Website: home-depot
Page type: billing-address
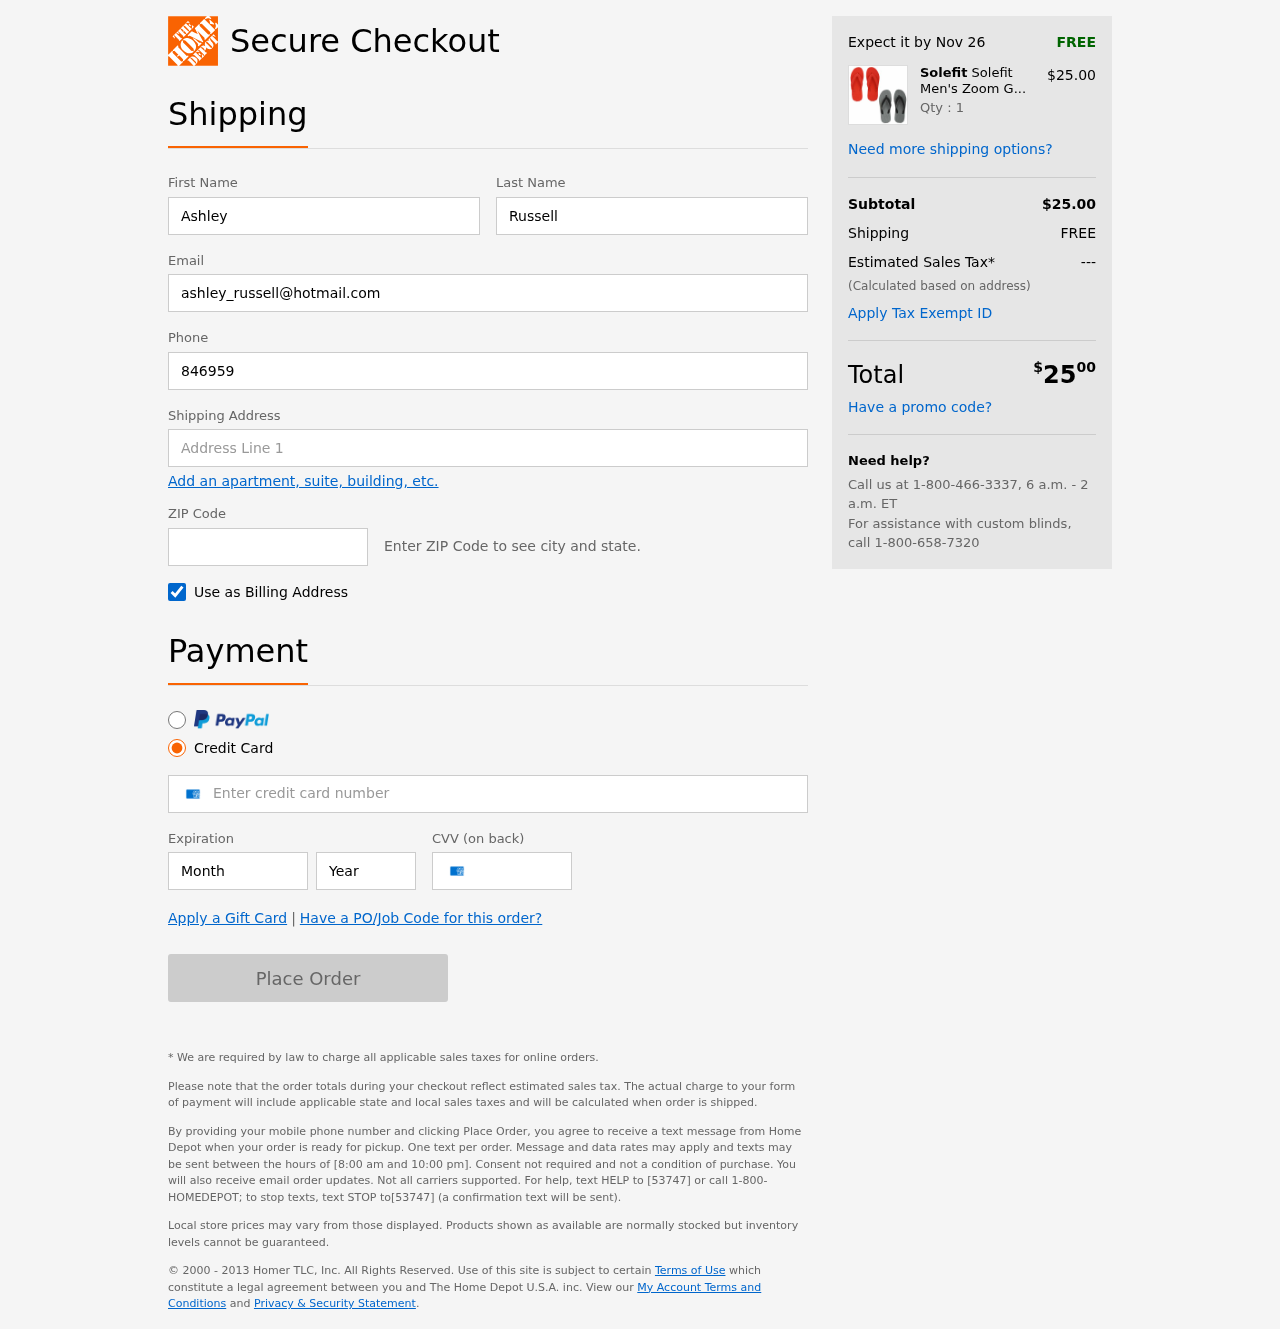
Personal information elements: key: PII_FIRSTNAME
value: Ashley
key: PII_LASTNAME
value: Russell
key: PII_EMAIL
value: ashley_russell@hotmail.com
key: PII_PHONE
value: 8469599144
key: PII_STREET
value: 506 Gregory Crest Suite 109
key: PII_POSTCODE
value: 20983
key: PII_CARD_NUMBER
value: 3402 1970 7675 802
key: PII_CARD_EXPIRY_MONTH
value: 07
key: PII_CARD_CVV
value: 7849
Product elements: key: PRODUCT1_BRAND
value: Solefit
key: PRODUCT1_NAME
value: Solefit Men's Zoom Grey & Red Flip-Flops Pack of 2-7 UK (41 EU) (SLFT-0102-0106)
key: PRODUCT1_PRICE
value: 25
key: PRODUCT1_QUANTITY
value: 1
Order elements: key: ORDER_DELIVERY_DATE
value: Nov 26
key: ORDER_SUBTOTAL
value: $25.00
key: ORDER_SHIPPING_COST
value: FREE
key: ORDER_TAX
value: ---
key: ORDER_TOTAL2
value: $2500